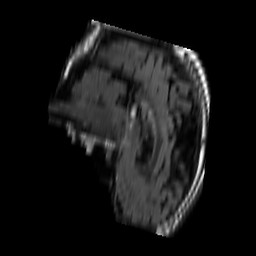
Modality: FLAIR
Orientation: sagittal
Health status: ill
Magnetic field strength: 3 T